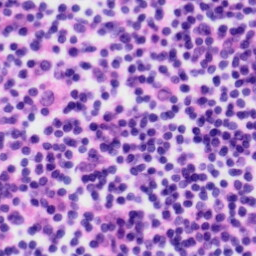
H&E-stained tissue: Tonsil